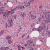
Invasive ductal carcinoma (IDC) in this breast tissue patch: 1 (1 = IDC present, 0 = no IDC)